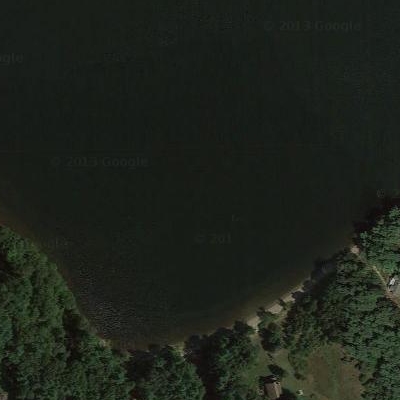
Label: dRiverLake